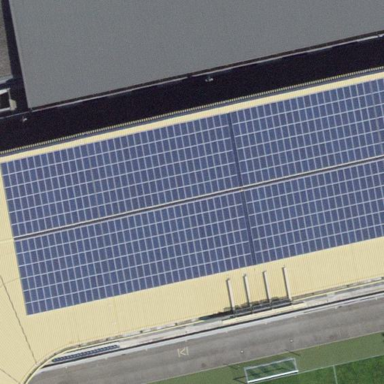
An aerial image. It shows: Solar power generator.